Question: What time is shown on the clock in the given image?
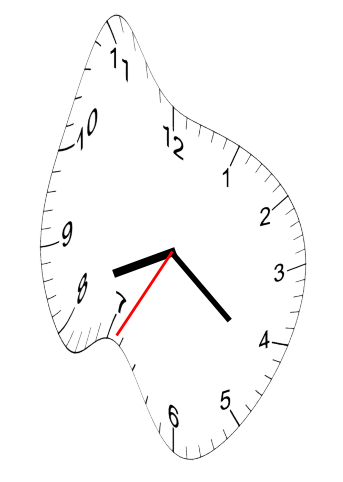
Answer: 08:21:35